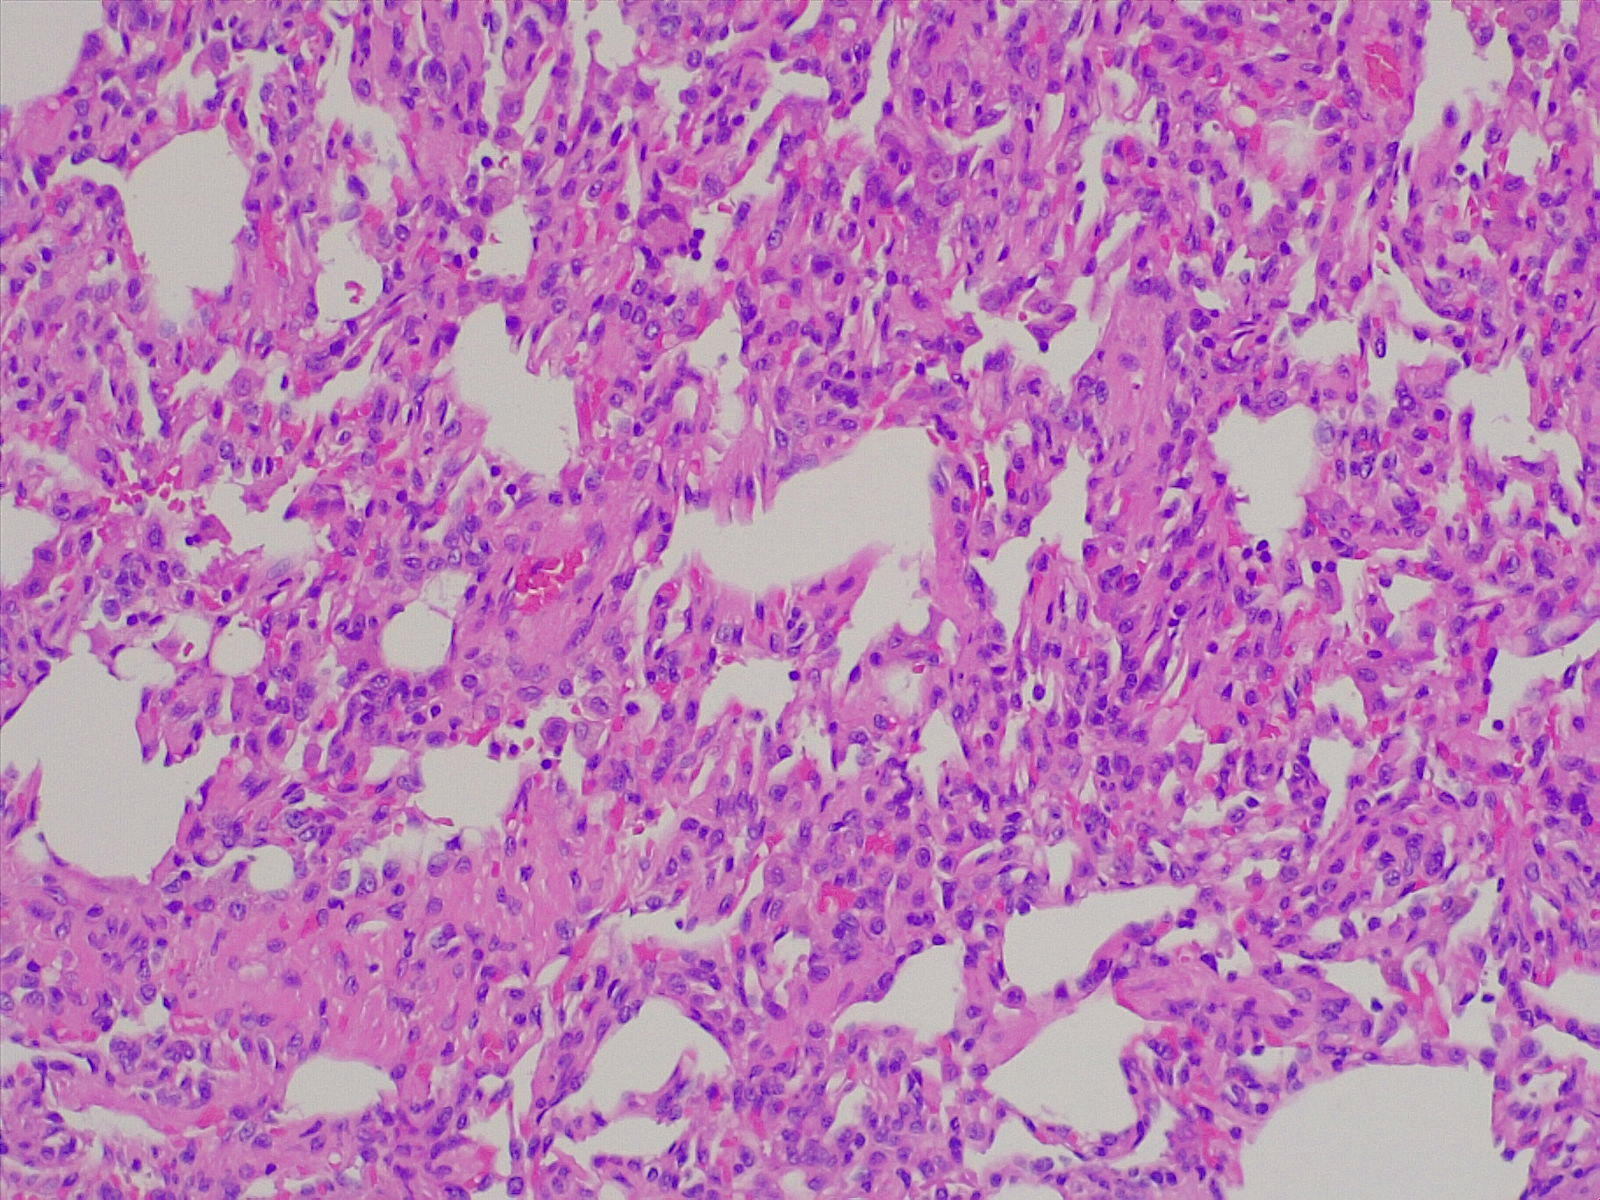
Label: normal lung tissue